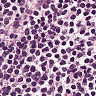
Metastatic tissue present: no